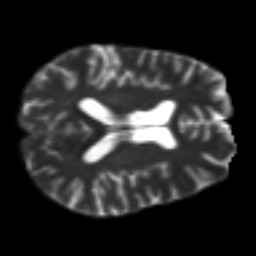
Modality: T2w
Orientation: axial
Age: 31
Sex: female
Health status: ill
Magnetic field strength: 3 T
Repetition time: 9 s
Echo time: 0.093 s